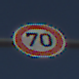
Verkehrszeichen: Geschwindigkeit70
Umgebung: Outdoor, Nature
Tageszeit: MorningAfternoon
Wetter: Clear
Licht: Natural
Jahreszeit: Autumn
Kontrast: HighContrast